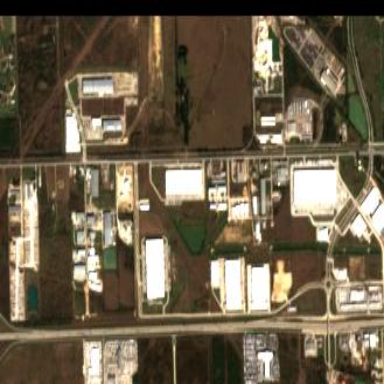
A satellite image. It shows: Industrial area.